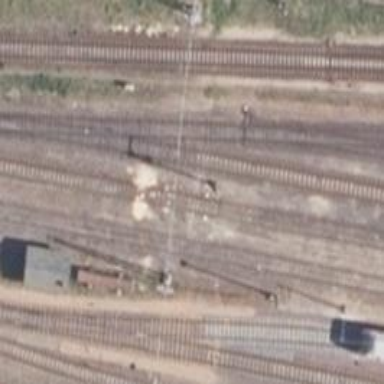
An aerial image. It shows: Railway signal.